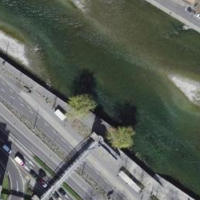
EUNIS habitat code: 57
Species observed at this site:
Phalacrocorax carbo
Cygnus olor
Fulica atra
Anas platyrhynchos
Mergus merganser
Ficus carica
Columba livia
Passer domesticus
Motacilla alba
Columba palumbus